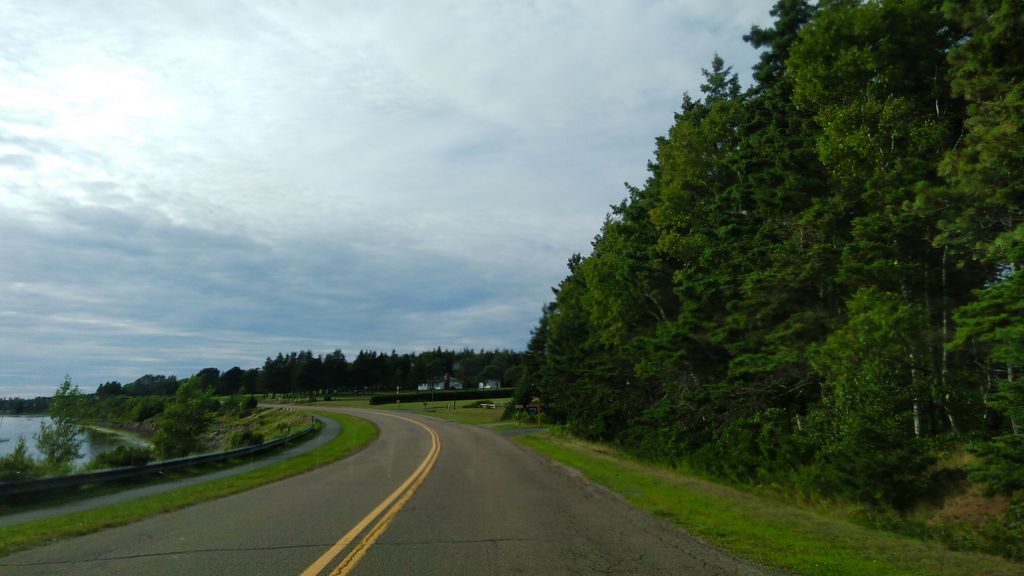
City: charlottetown